Chest X-ray. View position: PA
Patient age: 78
Patient sex: M
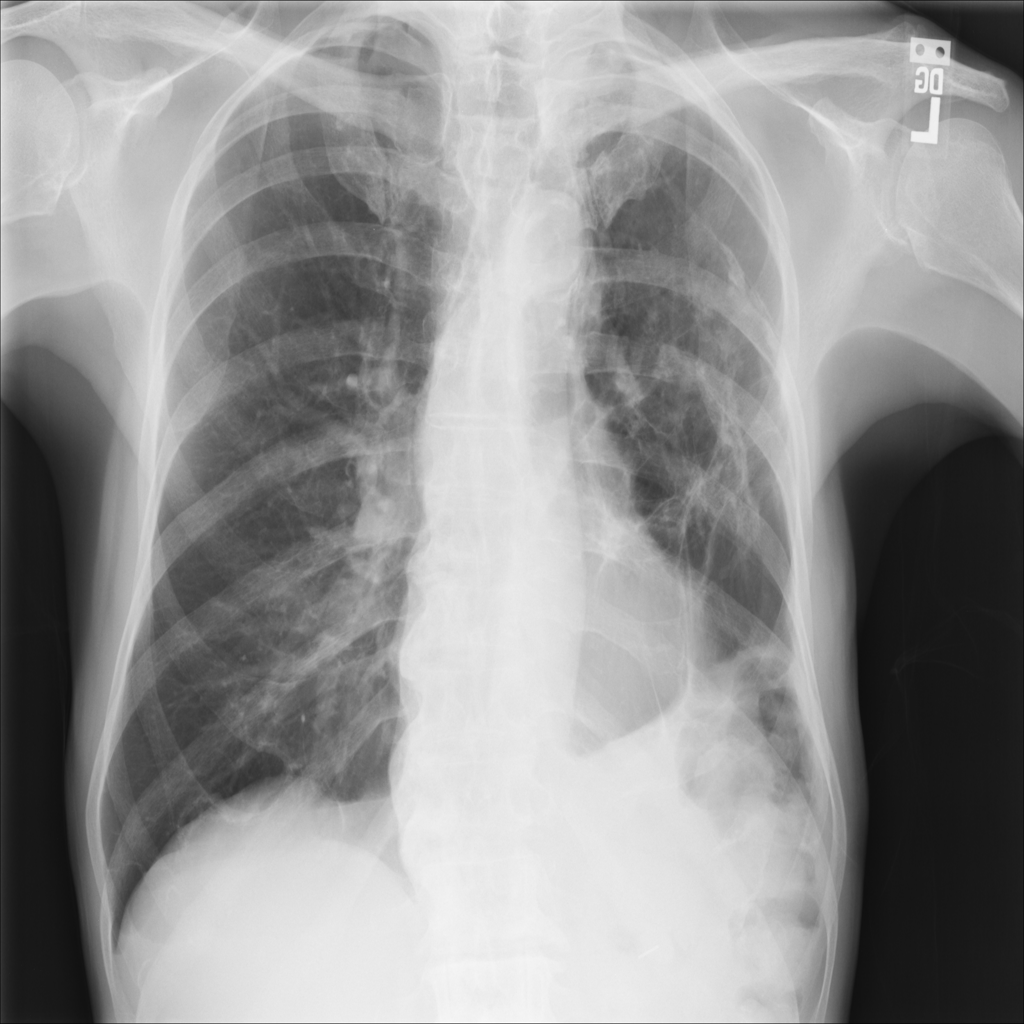
Finding: Pneumothorax